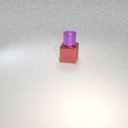
small purple metal cylinder above large red metal cube